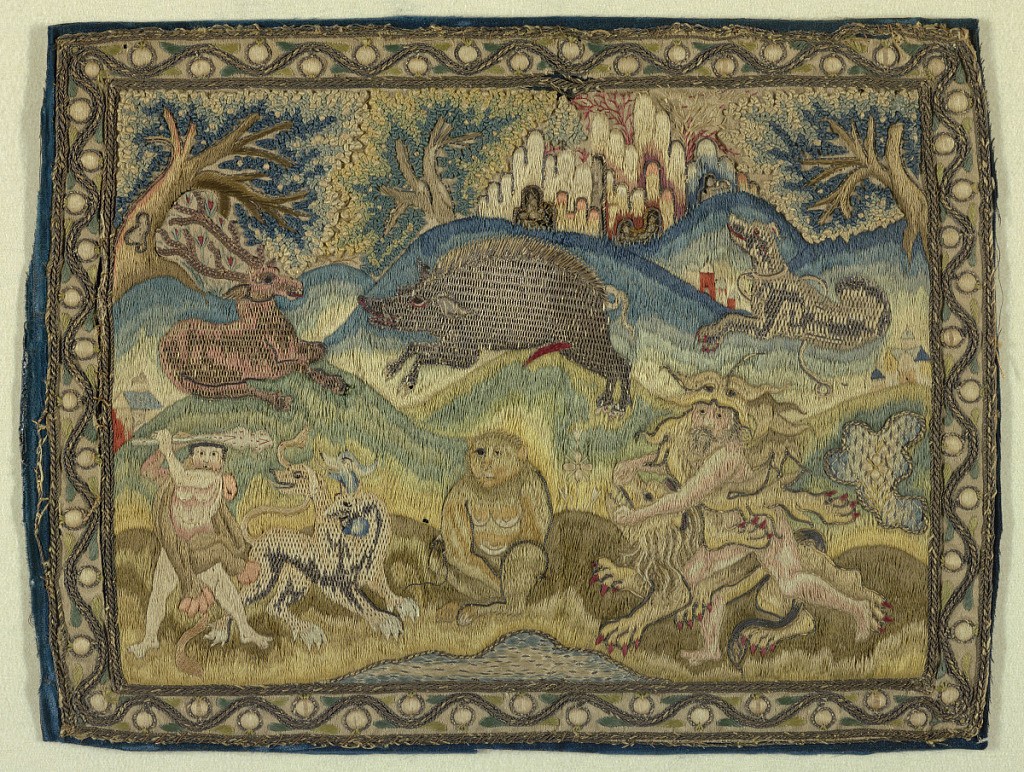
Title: Panel
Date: early 17th century
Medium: silk, metal-wrapped silk, and metal embroidery on silk foundation Technique: embroidered in satin, chain, knot, stem, and couching stitches on 7&1 satin foundation
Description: Small embroidered panel with two scenes from the Labors of Hercules: in the lower left corner, Hercules with the three-headed dog, and in the lower right corner, Hercules wrestling with a lion.  A monkey sits between these two scenes, while a deer, a warthog, and a dog fill the background.  Framed by a curving border of berries. Embroidered in gold metallic threads and polychrome silks on an ivory silk foundation.